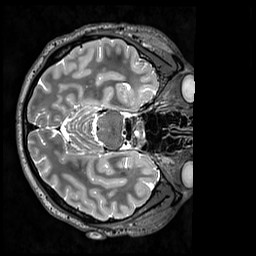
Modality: T2w
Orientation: axial
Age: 28
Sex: male
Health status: healthy
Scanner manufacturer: siemens
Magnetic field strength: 3 T
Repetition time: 3.2 s
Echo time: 0.568 s